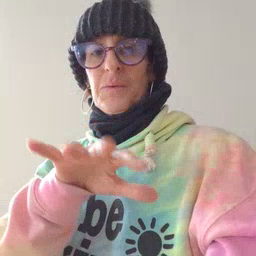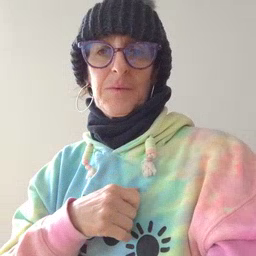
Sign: blow